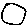
Label: circle